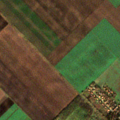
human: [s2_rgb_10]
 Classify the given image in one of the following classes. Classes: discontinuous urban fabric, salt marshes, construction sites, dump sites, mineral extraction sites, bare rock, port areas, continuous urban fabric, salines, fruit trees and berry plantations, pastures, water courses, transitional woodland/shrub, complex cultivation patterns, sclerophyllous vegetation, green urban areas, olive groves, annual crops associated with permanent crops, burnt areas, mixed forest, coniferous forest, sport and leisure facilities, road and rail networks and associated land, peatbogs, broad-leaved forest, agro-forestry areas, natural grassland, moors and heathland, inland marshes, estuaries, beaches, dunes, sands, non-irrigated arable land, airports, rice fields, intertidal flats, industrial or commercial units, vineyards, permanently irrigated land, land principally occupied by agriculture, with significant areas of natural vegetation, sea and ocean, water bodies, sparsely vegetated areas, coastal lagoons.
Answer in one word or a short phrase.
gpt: industrial or commercial units, non-irrigated arable land